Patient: sex M, age 57
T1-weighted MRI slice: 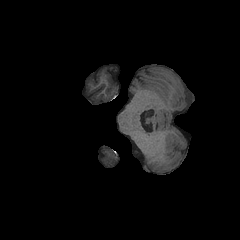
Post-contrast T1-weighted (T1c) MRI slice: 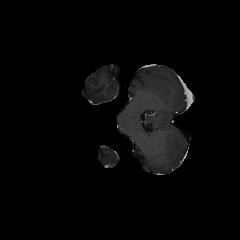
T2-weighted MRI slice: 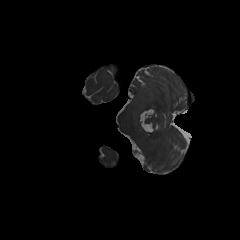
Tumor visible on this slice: no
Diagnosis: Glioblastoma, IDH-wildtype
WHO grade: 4